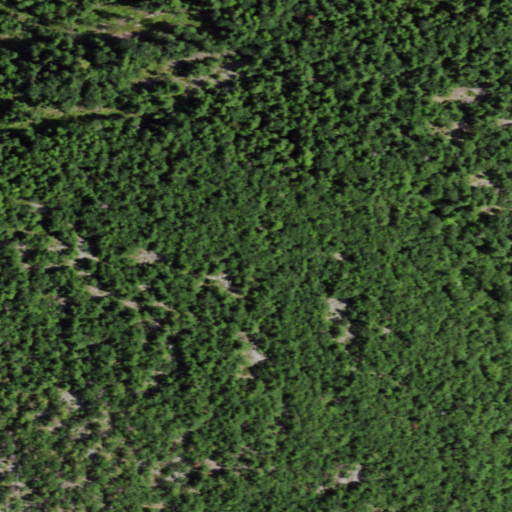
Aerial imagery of mountain in New York named Buck Mountain containing evergreen forest, mixed forest, and deciduous forest